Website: crate-barrel
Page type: billing-address
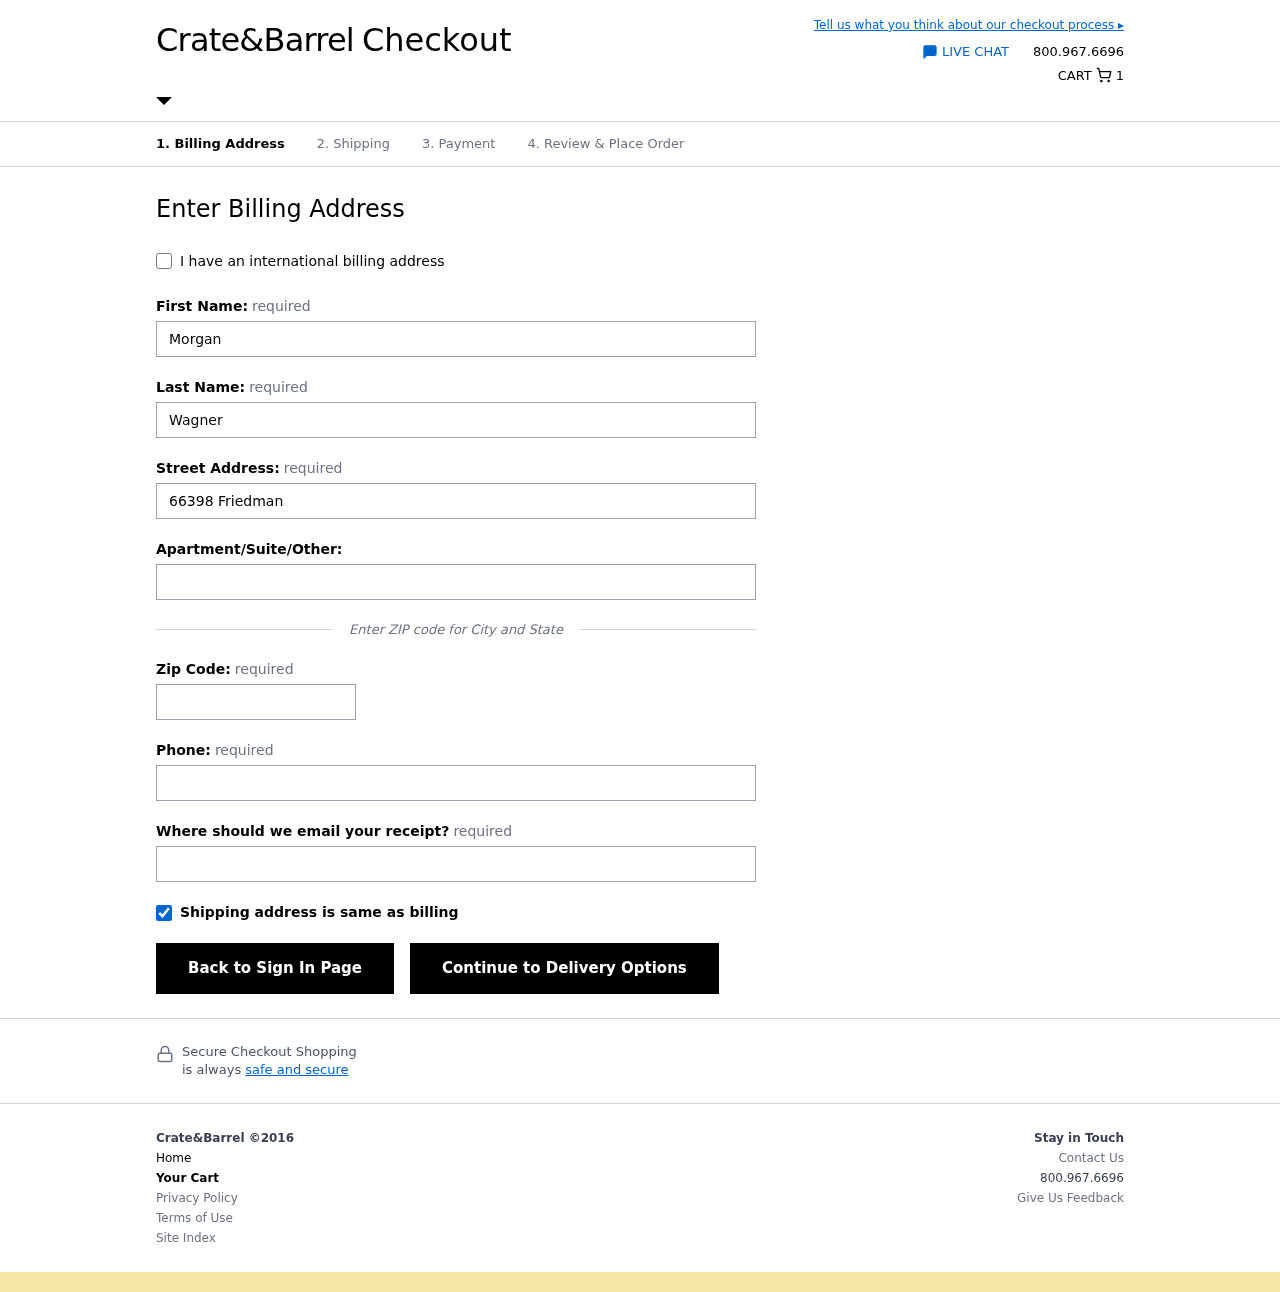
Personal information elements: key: PII_EMAIL
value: morgan.wagner@gmail.com
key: PII_FIRSTNAME
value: Morgan
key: PII_LASTNAME
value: Wagner
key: PII_PHONE
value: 7544249135
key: PII_POSTCODE
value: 73373
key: PII_STREET
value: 66398 Friedman Track
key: PII_STREET2
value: Apt. 486
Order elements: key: ORDER_NUM_ITEMS
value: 1